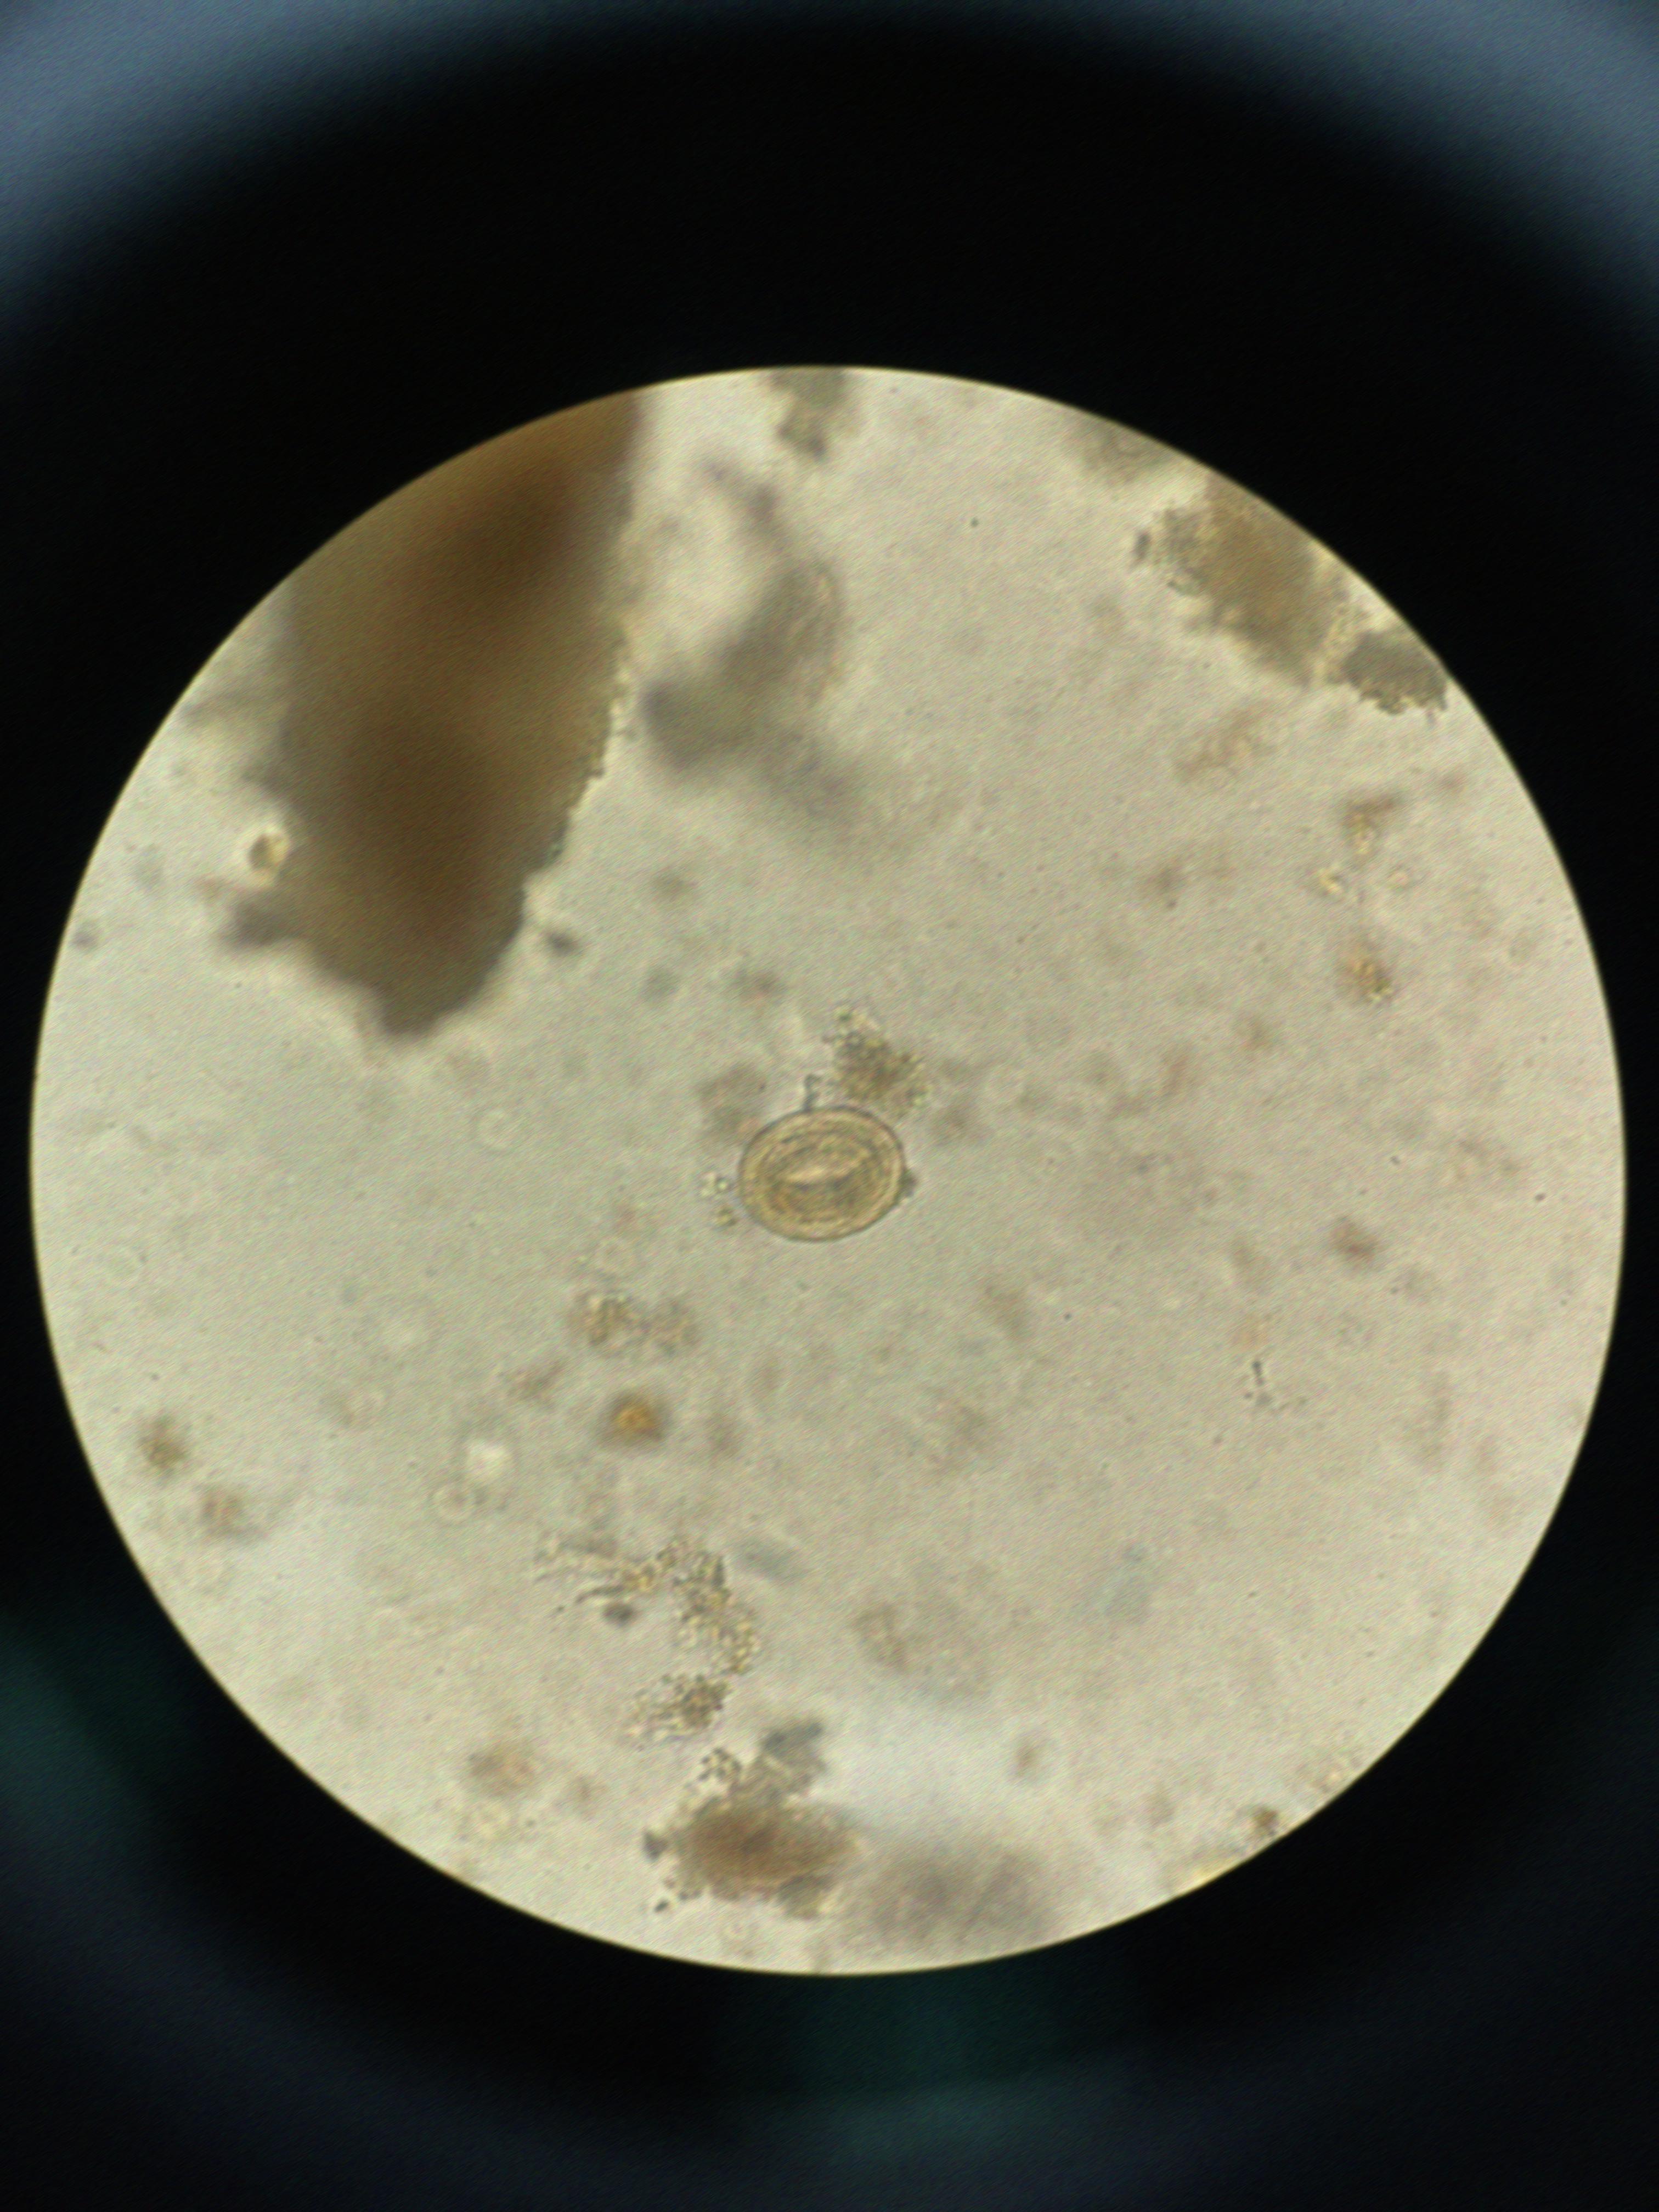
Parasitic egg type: Ascaris lumbricoides